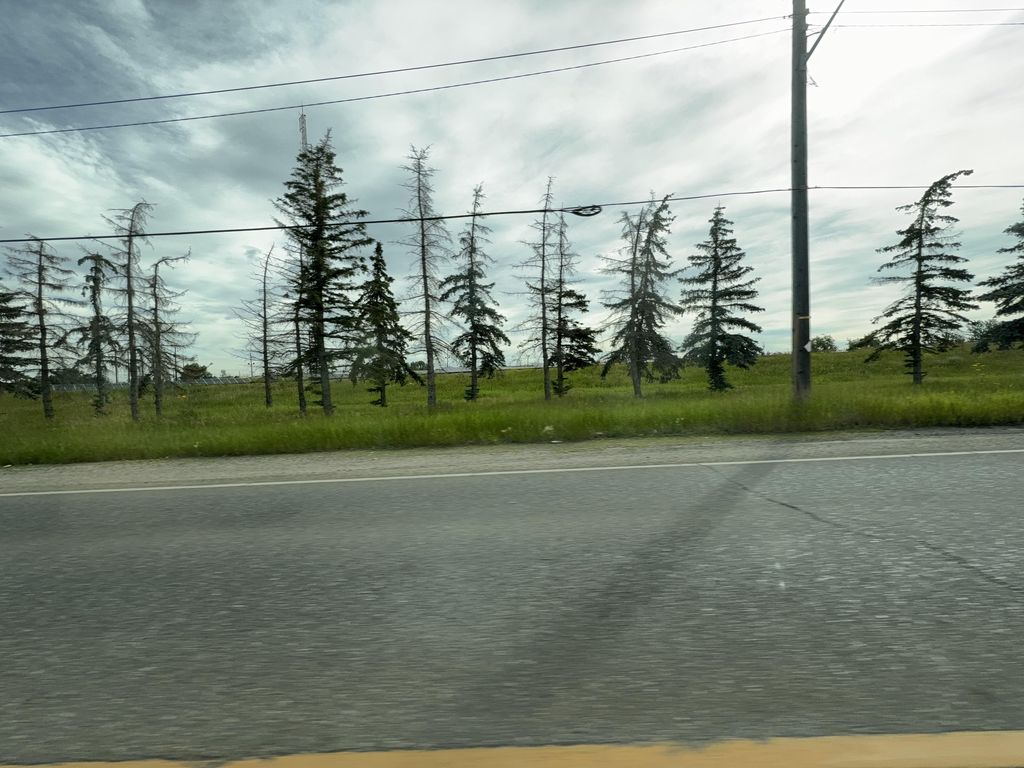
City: calgary